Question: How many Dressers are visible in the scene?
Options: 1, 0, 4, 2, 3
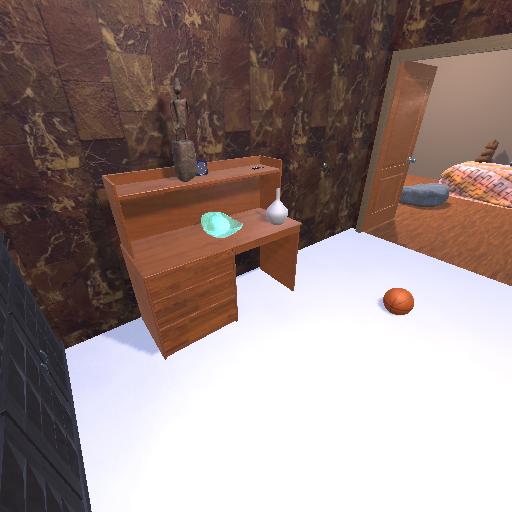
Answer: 1